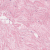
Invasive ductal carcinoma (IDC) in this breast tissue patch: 0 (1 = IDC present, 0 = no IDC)